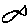
Label: fish